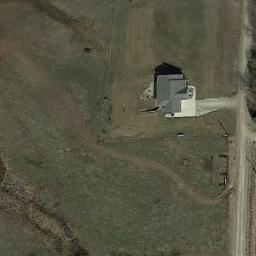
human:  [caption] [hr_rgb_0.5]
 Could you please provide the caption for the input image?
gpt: In a sparse residential area there is a gray house surrounded by open spaces .

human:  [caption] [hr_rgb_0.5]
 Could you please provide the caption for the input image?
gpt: A path leads to this house with black roof .

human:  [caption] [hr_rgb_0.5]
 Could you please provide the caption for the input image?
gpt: The sparse residential is on the grass next to a road .

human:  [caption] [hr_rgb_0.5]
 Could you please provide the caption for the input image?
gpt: There is a road next to the sparse residential .

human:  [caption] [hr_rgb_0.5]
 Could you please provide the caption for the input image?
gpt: A sparse residential area with a black building on the green meadow .